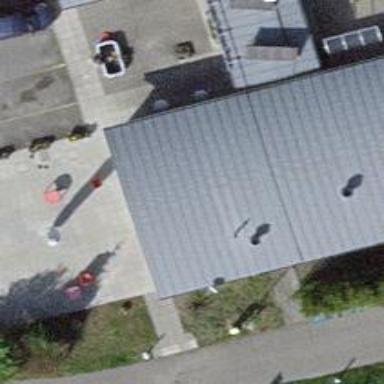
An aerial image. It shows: Restaurant.